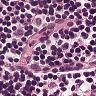
Metastatic tissue present: no